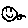
Label: smiley face